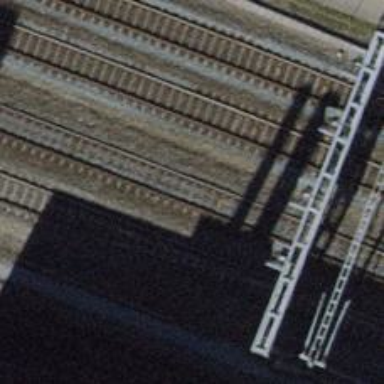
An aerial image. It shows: Single-track electrified railway with contact line.